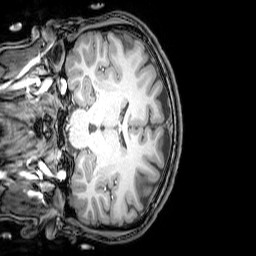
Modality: T1w
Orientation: coronal
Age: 25
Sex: male
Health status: healthy
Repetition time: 0.081 s
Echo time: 0.037 s